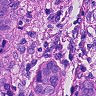
Metastatic tissue present: yes